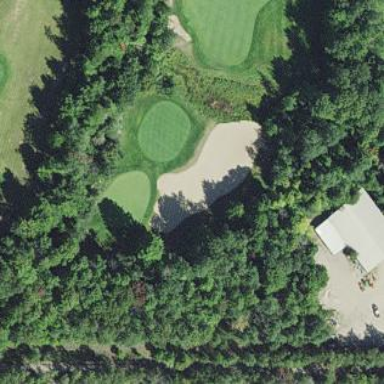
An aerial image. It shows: Sandy area is golf bunker.